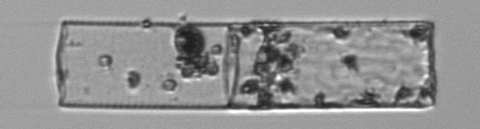
Label: Guinardia_flaccida